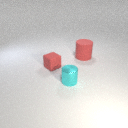
large red rubber cylinder behind small cyan metal cylinder